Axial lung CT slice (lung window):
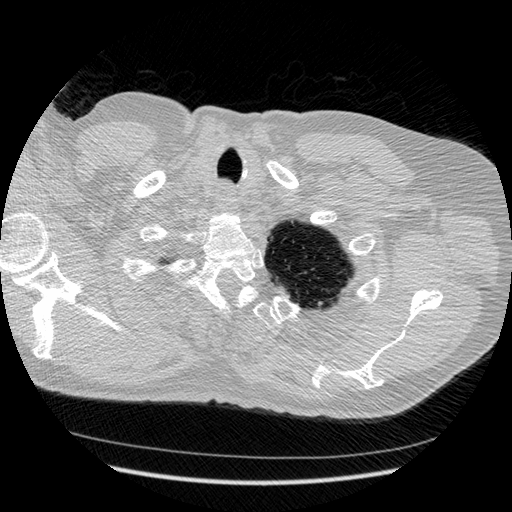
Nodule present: no